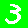
Digit: 3